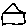
Label: house